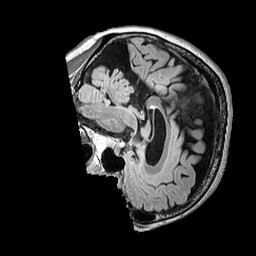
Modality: FLAIR
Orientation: sagittal
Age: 73
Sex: female
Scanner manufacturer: siemens
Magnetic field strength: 3 T
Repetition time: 5 s
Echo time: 0.387 s